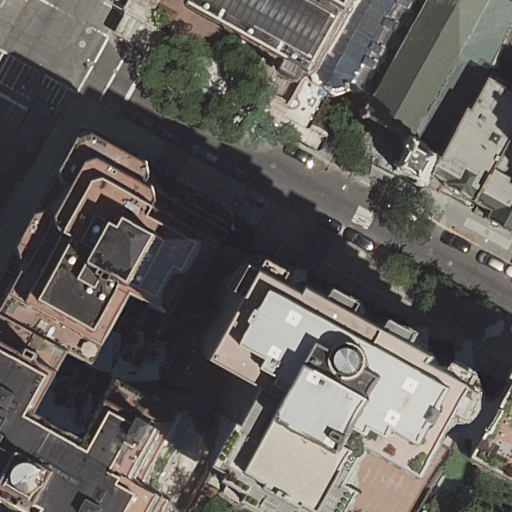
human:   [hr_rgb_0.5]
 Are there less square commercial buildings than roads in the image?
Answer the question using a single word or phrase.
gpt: yes

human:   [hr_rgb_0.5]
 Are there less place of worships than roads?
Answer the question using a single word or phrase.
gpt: yes

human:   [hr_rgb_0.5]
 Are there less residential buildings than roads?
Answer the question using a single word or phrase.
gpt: no

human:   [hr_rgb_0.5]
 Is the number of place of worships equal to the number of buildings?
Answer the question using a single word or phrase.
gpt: no

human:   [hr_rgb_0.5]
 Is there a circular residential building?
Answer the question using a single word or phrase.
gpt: no

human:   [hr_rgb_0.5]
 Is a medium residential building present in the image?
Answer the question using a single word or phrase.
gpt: yes

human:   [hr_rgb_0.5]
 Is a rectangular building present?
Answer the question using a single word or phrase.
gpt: yes

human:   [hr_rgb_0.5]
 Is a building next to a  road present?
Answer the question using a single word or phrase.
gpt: yes

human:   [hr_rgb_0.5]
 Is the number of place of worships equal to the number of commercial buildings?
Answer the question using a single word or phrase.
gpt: no

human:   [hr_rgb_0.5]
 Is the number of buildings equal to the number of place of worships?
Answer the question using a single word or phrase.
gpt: no

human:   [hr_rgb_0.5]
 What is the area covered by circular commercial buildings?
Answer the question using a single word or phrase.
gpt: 0m2

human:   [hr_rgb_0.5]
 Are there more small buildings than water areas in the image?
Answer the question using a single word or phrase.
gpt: yes

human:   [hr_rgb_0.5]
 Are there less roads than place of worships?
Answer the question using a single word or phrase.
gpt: no

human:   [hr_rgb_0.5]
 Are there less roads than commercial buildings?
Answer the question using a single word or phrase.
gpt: no

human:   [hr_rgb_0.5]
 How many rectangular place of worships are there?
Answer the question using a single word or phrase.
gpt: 1

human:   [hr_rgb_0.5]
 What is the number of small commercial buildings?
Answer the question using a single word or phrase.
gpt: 0

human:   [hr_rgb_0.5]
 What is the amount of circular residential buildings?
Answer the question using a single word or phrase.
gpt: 0

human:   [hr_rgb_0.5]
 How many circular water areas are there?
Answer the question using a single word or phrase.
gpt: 0

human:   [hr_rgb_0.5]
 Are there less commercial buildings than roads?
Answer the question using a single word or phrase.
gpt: yes

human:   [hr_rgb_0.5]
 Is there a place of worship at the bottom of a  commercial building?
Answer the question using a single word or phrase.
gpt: no

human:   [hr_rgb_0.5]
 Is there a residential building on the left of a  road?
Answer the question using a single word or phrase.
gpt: yes

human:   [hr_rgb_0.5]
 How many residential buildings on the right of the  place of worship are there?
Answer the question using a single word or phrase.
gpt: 3

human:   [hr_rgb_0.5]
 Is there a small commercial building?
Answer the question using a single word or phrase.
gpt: no

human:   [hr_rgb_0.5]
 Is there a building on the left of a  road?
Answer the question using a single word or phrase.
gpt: yes

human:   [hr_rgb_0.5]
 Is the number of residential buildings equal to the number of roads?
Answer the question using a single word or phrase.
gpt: no

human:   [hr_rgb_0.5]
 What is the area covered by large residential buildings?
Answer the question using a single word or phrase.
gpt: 5635m2

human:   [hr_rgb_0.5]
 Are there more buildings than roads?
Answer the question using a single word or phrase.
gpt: yes

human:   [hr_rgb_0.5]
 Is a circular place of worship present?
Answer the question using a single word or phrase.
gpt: no

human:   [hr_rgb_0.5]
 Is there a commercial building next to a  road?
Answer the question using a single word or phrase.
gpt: no

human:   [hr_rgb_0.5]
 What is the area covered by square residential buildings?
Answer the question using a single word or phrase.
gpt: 0m2

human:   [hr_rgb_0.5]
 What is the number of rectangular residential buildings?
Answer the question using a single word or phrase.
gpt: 3

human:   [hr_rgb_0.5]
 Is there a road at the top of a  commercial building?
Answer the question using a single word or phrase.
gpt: no

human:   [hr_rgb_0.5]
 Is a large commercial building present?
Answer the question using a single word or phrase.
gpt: no

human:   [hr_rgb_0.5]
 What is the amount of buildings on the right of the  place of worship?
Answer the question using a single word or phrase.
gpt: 3

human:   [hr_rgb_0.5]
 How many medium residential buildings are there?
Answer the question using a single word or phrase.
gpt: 1

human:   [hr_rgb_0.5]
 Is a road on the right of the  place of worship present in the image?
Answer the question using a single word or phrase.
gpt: no